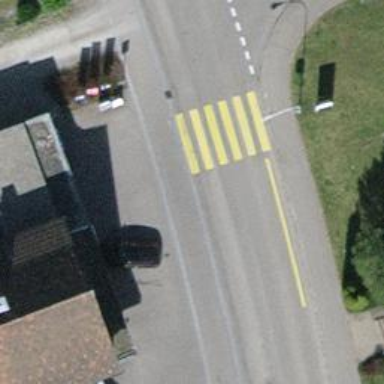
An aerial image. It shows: Zebra crossing on the road.